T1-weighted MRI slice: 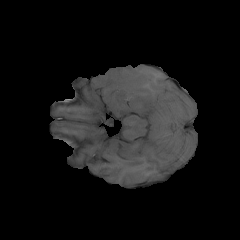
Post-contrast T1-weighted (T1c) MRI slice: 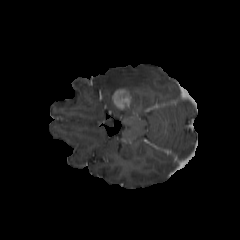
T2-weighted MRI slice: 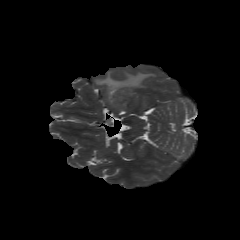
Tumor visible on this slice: yes